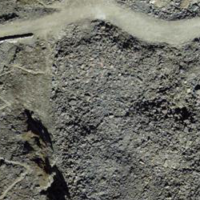
EUNIS habitat code: 48
Species observed at this site:
Zygaena exulans